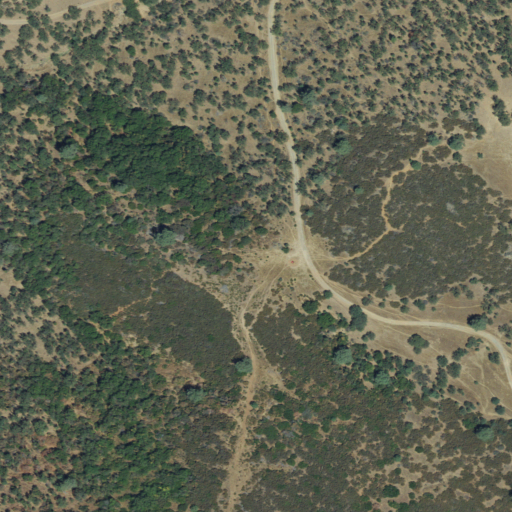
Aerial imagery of ridge(s) in California named Fugua Ridge containing shrub, evergreen forest, grassland, and mixed forest